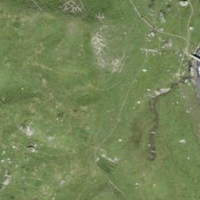
EUNIS habitat code: 23
Species observed at this site:
Traunsteinera globosa
Aster alpinus